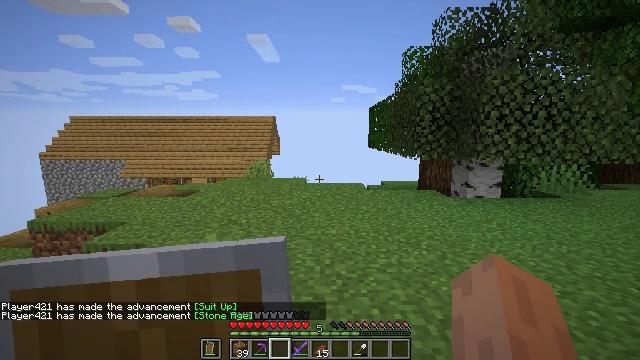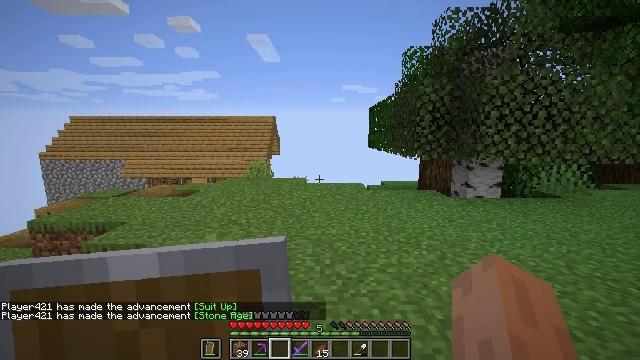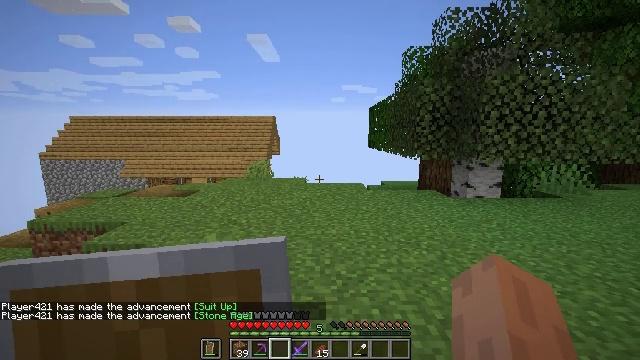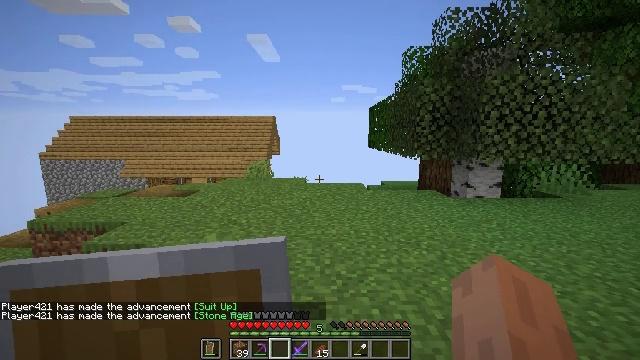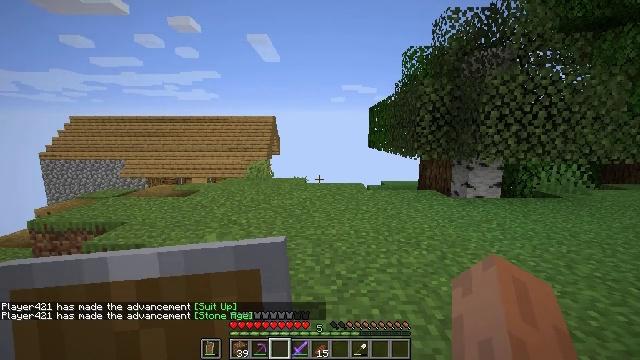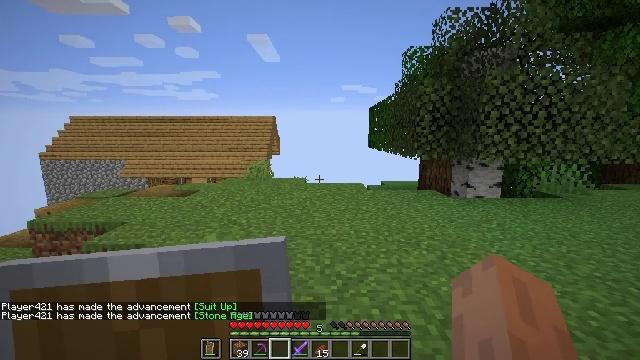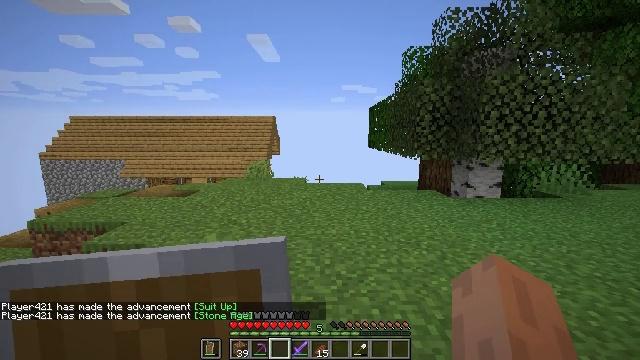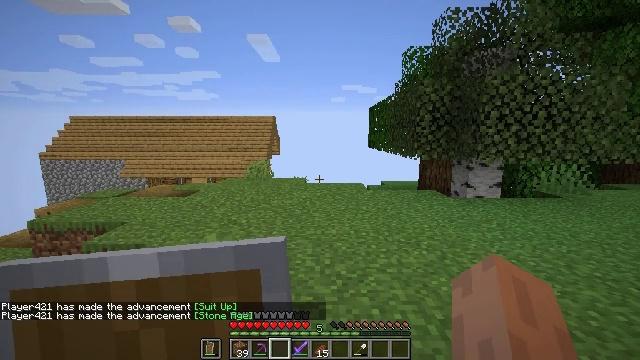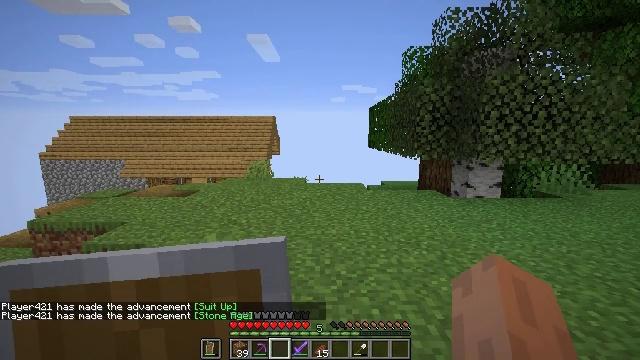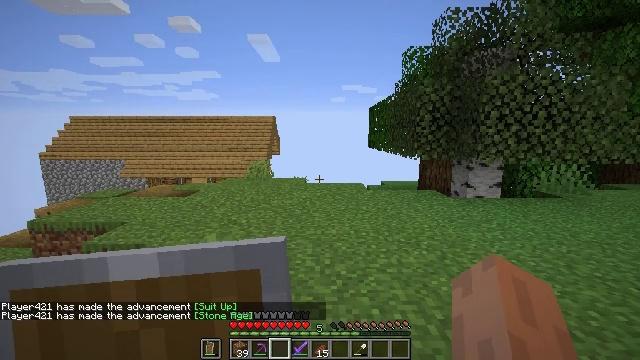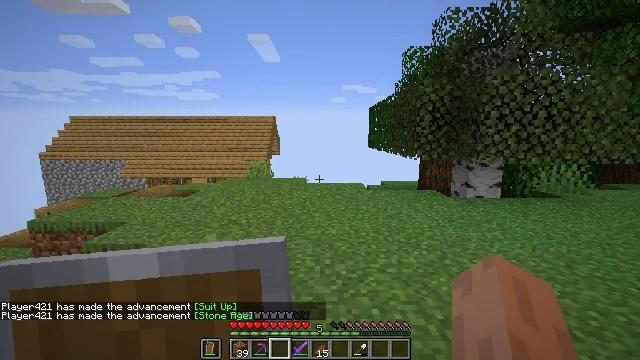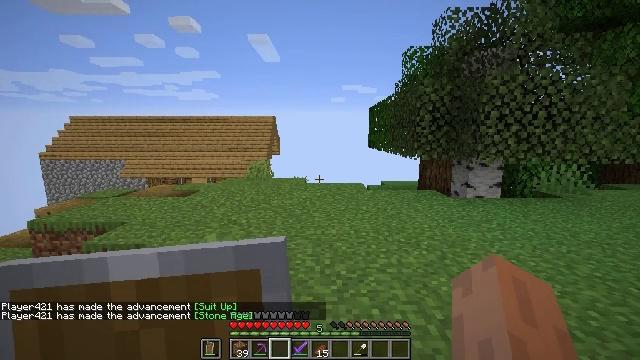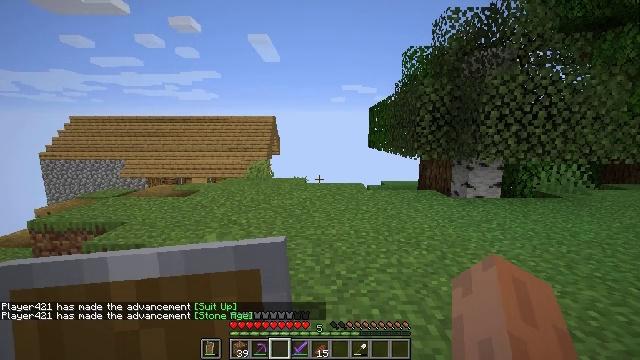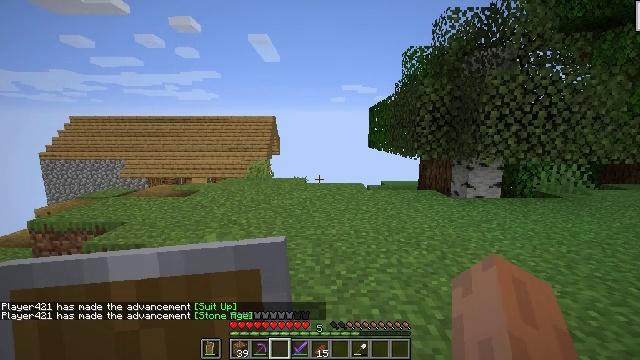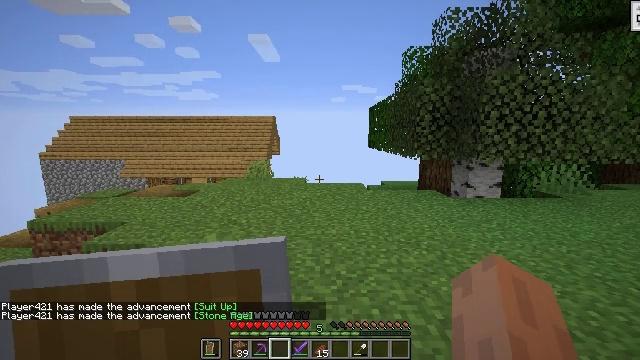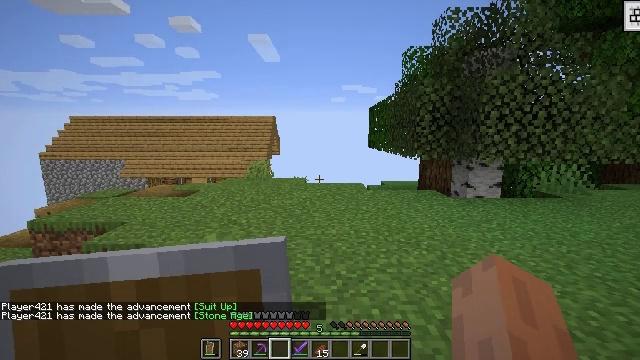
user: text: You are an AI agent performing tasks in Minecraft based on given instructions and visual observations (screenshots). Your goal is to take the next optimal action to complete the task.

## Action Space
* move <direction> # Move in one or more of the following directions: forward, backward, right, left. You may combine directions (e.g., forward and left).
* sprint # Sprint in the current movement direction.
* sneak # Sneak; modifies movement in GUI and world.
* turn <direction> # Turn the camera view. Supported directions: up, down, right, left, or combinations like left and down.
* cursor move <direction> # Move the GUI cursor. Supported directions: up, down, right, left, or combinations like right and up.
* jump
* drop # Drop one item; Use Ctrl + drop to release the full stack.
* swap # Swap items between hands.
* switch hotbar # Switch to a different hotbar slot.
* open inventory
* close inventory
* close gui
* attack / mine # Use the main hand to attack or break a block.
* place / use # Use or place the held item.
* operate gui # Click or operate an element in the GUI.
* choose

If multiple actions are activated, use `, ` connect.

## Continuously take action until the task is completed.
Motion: motion action
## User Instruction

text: Collect the observer.
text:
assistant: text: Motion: no_op
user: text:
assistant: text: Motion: no_op
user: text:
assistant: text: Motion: no_op
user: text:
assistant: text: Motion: no_op
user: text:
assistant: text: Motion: no_op
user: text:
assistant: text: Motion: no_op
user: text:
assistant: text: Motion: no_op
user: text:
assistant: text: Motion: no_op
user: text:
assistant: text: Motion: no_op
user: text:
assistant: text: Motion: no_op
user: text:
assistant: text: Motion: no_op
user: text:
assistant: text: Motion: no_op
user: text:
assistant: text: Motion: no_op
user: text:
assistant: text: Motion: no_op
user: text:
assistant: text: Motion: no_op
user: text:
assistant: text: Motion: no_op
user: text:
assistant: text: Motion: no_op
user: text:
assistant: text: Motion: no_op
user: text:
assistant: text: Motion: no_op
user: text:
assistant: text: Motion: no_op
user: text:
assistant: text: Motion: no_op
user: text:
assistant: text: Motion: no_op
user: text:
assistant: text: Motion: no_op
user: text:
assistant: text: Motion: no_op
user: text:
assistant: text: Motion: no_op
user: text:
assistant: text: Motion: no_op
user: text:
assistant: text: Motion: no_op
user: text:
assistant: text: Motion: no_op
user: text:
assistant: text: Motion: no_op
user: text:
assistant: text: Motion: no_op